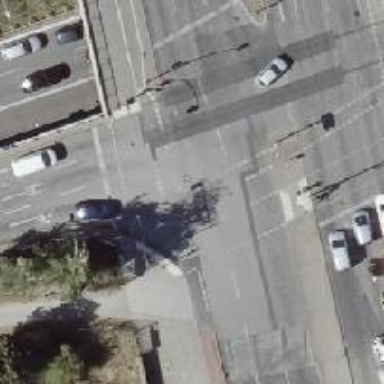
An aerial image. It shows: Footway crossing equipped with traffic signals.